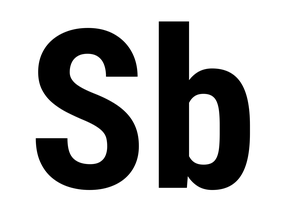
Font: Roboto_Condensed_Bold